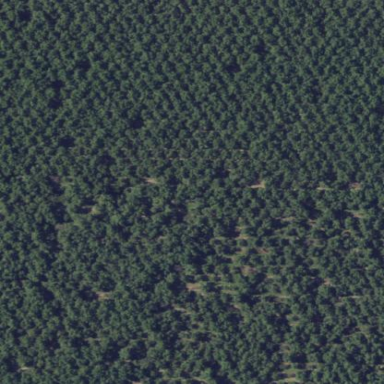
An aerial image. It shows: Orchard filled with walnut trees.